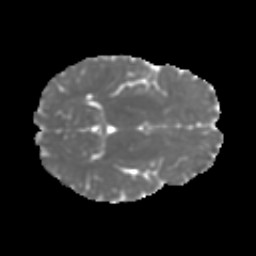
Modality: MD
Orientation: axial
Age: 12
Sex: female
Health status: ill
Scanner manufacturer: ge
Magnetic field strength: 3 T
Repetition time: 6.845 s
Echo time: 0.0805 s